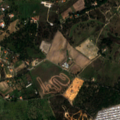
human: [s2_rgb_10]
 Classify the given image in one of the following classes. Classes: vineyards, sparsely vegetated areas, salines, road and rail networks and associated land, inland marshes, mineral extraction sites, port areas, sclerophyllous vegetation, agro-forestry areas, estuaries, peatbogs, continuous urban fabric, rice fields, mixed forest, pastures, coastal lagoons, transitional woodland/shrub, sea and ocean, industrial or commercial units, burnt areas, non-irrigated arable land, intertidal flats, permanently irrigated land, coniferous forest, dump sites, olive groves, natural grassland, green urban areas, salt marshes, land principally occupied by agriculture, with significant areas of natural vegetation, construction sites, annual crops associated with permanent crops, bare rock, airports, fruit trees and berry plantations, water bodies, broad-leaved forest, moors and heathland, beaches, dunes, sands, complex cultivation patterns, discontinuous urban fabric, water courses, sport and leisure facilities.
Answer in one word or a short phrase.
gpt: discontinuous urban fabric, industrial or commercial units, non-irrigated arable land, permanently irrigated land, complex cultivation patterns, land principally occupied by agriculture, with significant areas of natural vegetation, mixed forest